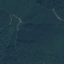
Land use / land cover: Forest